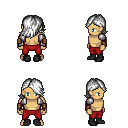
a pixel art fantasy rpg character, male body template, human, tanned skin, steel arm armor, red pants, white swoop hairstyle, leather bracers, black shoes, four views (front, back, left, right), 2x2 character sprite sheet, small pixel art, hard edges, no anti-aliasing